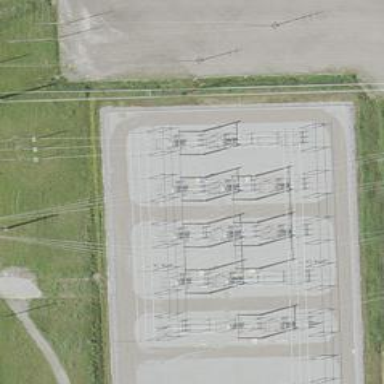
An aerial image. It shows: Switch for power supply.